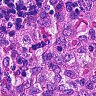
Metastatic tissue present: no